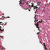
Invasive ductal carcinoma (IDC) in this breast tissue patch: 0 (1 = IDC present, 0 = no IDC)